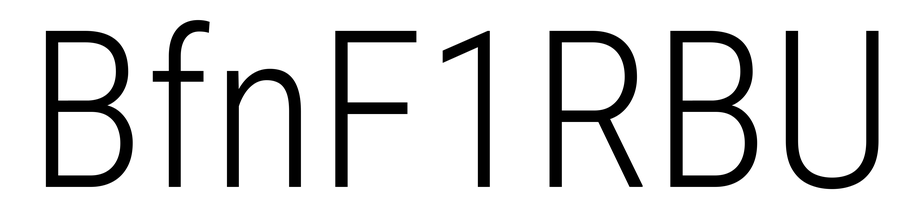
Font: Roboto_Condensed_Light